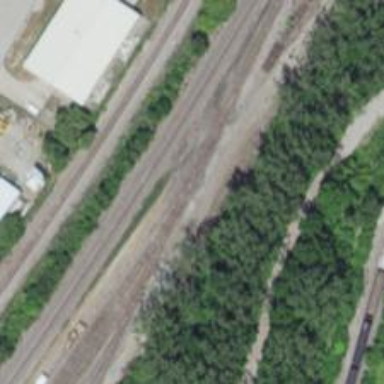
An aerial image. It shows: Railway yard used for servicing trains.